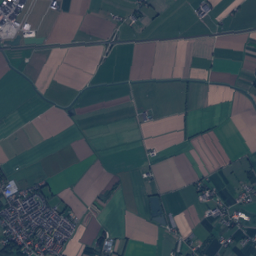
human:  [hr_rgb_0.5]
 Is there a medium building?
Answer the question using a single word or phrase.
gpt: yes

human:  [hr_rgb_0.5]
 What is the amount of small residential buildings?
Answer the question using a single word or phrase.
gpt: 1260

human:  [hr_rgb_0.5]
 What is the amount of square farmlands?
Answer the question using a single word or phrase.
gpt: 0

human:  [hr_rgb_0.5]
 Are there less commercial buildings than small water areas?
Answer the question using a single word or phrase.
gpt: no

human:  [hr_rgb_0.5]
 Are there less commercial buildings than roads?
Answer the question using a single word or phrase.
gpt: yes

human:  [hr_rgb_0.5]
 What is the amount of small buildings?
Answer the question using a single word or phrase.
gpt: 1293

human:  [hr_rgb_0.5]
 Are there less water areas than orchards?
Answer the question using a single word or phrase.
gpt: yes

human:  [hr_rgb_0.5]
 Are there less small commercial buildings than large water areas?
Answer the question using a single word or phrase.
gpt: no

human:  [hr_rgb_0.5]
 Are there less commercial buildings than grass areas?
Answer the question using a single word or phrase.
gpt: yes

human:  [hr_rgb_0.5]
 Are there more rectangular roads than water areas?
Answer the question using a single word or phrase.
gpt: no

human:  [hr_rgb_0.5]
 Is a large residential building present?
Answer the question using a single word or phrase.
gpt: no

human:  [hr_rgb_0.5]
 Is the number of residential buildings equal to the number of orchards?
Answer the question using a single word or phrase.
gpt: no

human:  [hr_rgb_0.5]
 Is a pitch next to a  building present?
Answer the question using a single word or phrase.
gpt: yes

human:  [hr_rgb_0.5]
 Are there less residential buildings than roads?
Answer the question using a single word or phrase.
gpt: no

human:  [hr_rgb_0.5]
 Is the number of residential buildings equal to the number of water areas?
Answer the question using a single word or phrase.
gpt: no

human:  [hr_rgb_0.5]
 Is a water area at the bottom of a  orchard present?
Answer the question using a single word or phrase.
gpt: yes

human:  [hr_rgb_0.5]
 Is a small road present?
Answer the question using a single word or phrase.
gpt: yes

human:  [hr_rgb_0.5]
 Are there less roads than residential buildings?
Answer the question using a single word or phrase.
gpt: yes

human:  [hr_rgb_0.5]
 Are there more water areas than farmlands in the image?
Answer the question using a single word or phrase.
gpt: no

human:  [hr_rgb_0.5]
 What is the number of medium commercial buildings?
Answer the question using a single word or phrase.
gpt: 6

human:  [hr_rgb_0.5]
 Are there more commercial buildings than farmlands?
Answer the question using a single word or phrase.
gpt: no

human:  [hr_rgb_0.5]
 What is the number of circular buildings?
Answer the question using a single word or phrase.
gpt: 2

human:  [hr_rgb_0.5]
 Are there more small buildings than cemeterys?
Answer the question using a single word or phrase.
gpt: yes

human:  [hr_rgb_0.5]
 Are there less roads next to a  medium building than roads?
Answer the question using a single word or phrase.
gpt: yes

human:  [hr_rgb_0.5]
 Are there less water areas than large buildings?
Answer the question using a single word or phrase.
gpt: no

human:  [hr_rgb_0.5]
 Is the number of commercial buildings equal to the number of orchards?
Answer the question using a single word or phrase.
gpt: no

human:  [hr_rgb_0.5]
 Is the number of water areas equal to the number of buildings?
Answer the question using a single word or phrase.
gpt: no

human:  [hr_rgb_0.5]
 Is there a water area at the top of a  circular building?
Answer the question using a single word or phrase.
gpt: yes

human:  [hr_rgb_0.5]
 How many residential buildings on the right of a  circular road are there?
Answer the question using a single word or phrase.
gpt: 0

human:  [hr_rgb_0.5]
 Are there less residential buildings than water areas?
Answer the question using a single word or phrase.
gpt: no

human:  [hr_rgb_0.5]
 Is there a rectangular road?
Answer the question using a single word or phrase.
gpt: no

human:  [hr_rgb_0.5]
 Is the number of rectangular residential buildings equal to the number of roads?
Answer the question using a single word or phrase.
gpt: no

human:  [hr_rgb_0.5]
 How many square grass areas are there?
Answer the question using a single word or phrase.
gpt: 0

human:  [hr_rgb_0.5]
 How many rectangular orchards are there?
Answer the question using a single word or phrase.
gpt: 8

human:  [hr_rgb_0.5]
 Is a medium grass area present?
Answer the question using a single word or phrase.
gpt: yes

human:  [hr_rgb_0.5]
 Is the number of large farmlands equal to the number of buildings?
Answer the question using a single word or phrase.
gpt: no